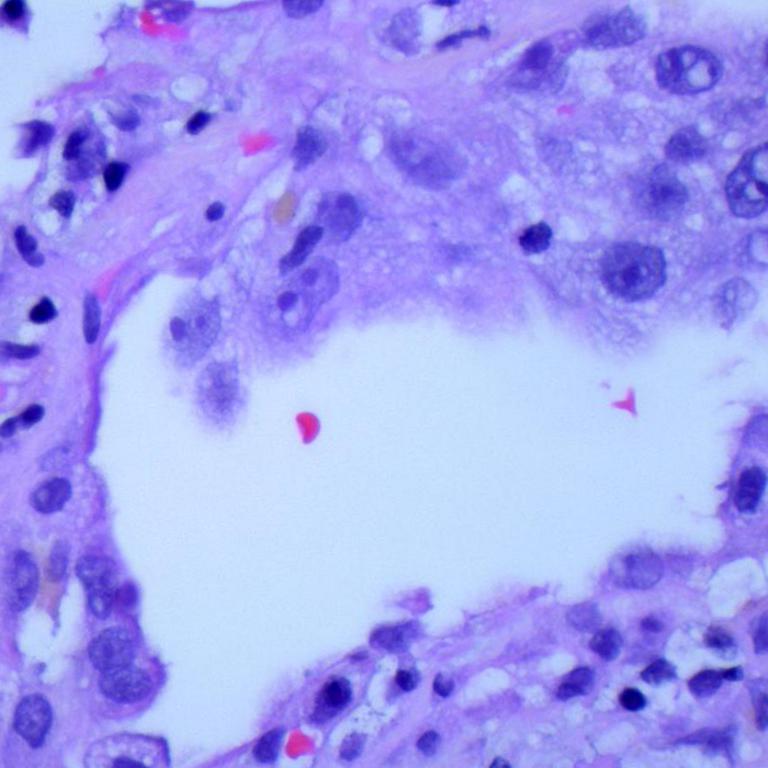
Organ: lung
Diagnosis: adenocarcinomas